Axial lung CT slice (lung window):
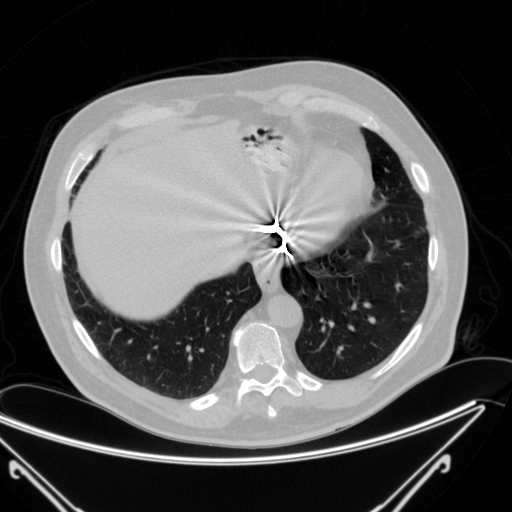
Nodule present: no